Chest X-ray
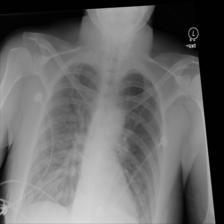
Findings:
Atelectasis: positive
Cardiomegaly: negative
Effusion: negative
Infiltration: negative
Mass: negative
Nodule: negative
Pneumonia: negative
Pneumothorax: negative
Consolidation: negative
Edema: negative
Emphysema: negative
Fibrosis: negative
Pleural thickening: negative
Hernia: negative